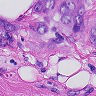
Metastatic tissue present: yes